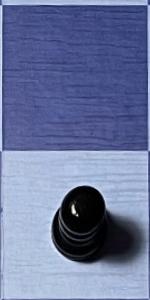
Label: Pawn_Black